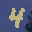
Label: 4